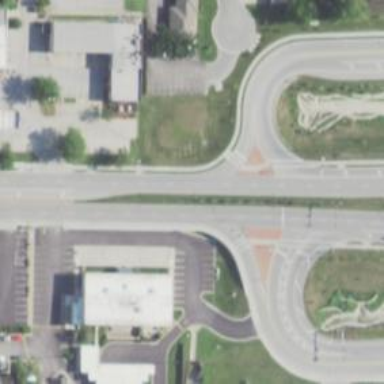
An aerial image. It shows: Secondary link road.